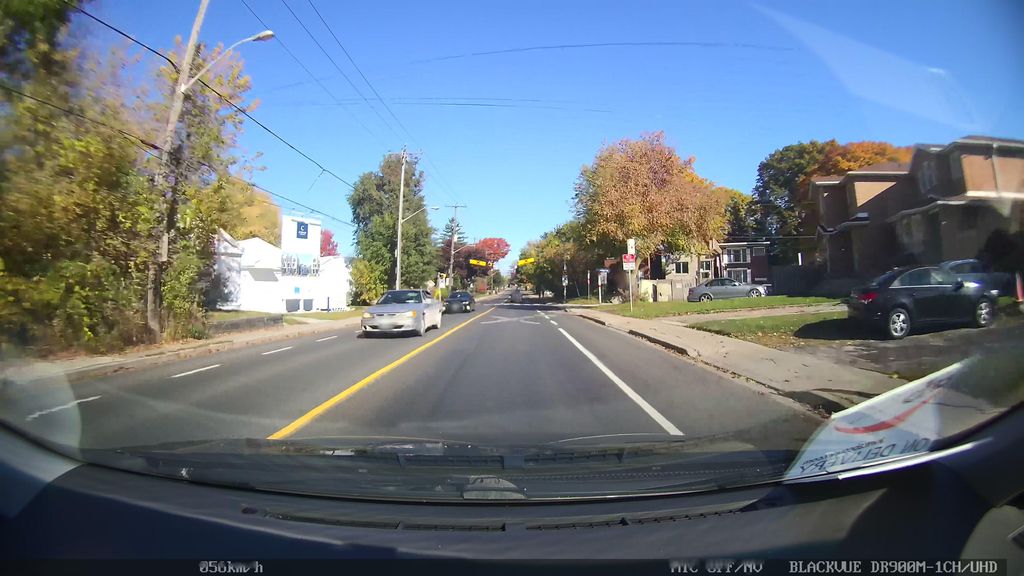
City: toronto